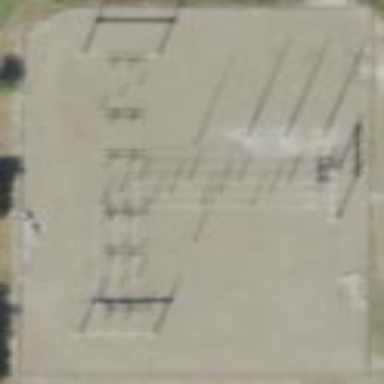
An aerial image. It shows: Outdoor power substation enclosed by fence. The substation is used for switching purposes.